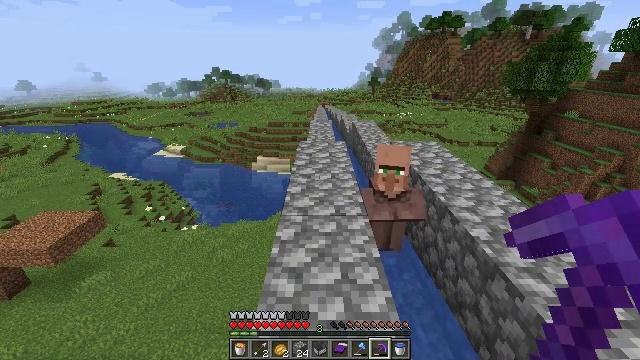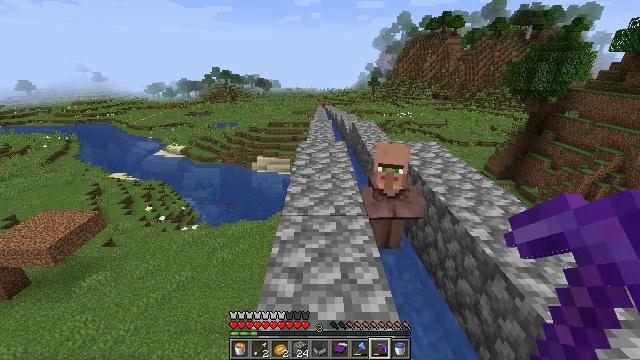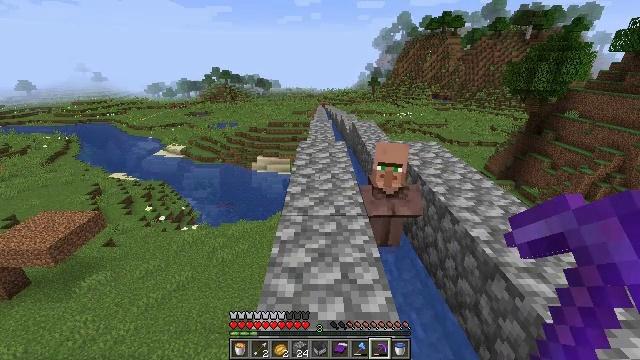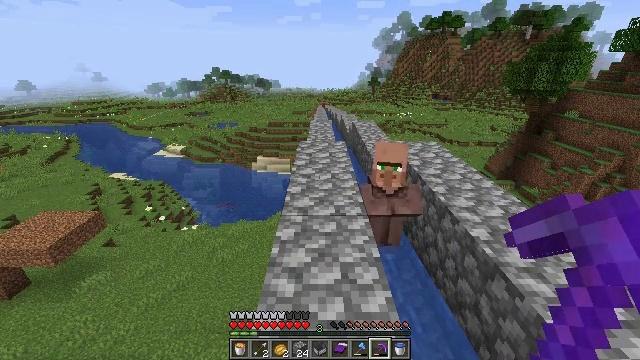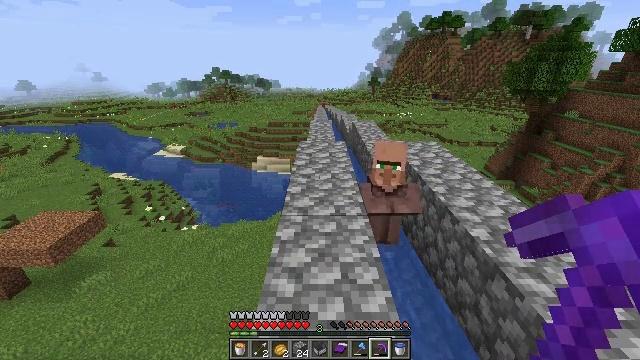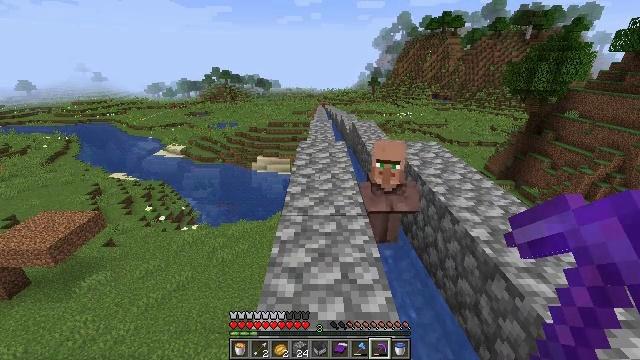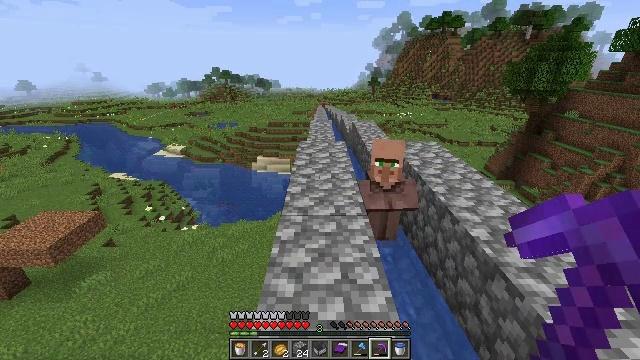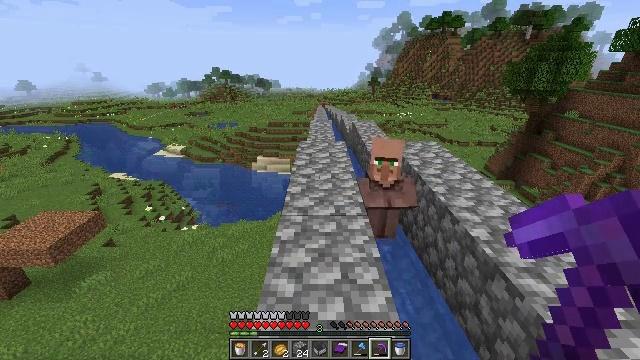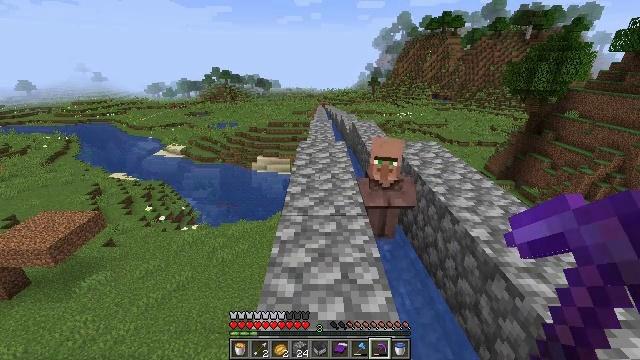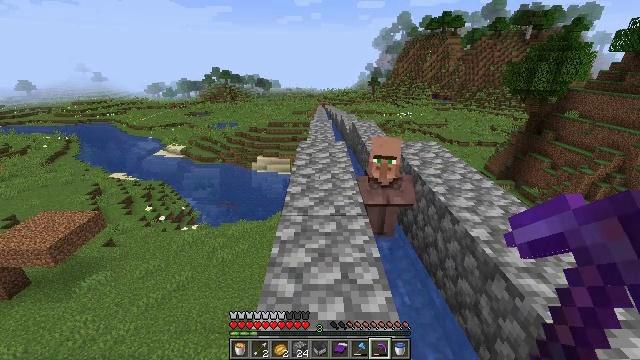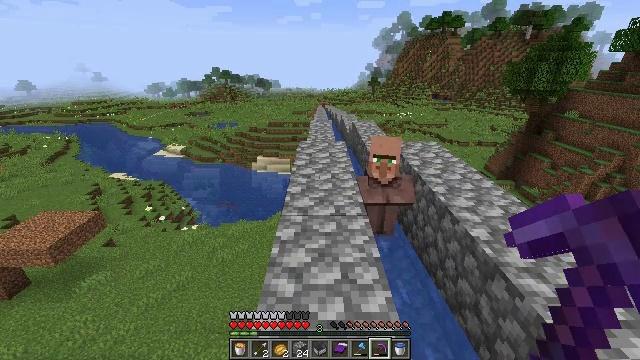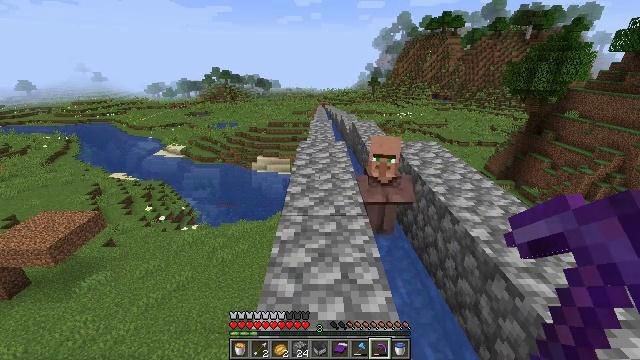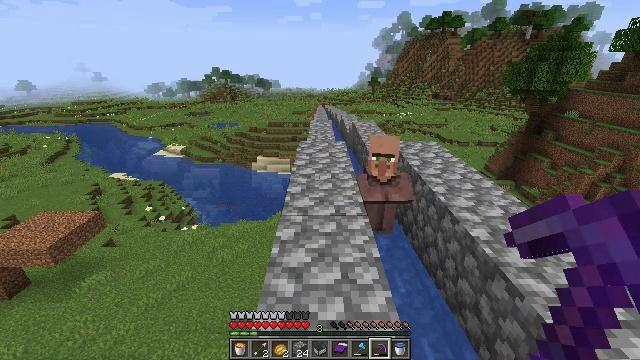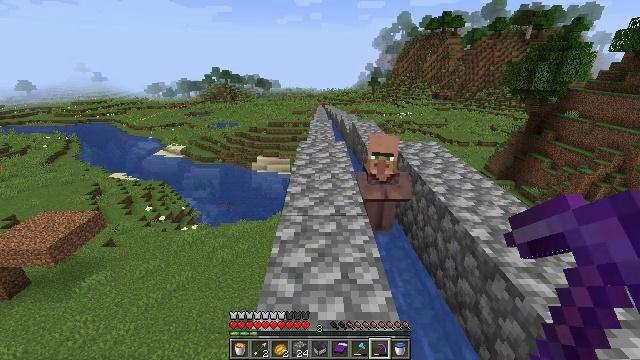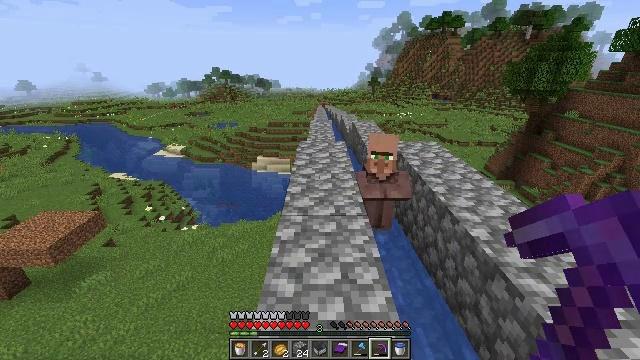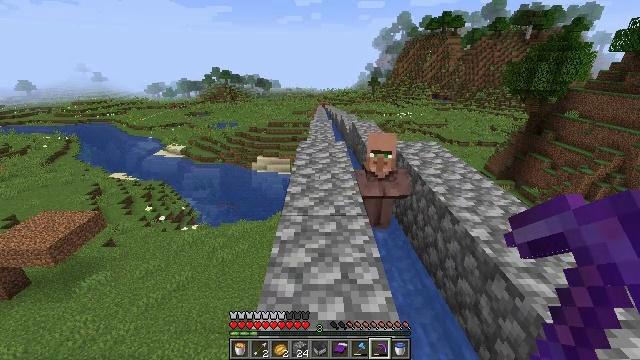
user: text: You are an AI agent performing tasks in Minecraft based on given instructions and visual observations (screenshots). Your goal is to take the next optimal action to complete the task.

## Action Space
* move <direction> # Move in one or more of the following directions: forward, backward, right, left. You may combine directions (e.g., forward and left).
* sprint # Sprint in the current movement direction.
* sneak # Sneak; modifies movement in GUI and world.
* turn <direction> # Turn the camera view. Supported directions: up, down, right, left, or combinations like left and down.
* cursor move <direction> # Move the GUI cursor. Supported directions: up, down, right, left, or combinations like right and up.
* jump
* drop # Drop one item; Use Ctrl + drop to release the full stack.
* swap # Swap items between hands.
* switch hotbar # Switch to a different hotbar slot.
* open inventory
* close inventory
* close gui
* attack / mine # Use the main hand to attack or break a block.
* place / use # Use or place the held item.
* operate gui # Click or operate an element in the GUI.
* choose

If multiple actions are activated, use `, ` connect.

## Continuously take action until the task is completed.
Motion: motion action
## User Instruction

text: Gather materials such as cobblestone.
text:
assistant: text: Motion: no_op
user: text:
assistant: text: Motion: no_op
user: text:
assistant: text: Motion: no_op
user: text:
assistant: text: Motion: no_op
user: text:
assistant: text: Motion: no_op
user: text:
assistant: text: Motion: no_op
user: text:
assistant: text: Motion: no_op
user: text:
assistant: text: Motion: no_op
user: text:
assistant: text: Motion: no_op
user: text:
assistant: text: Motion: no_op
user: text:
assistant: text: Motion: no_op
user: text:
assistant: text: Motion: no_op
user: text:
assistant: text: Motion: no_op
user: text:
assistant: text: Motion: no_op
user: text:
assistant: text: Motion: no_op
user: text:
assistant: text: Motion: no_op
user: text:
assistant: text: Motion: no_op
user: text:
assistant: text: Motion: no_op
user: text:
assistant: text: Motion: no_op
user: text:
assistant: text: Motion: no_op
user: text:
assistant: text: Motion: no_op
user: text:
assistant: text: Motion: no_op
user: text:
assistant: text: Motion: no_op
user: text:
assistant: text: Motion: no_op
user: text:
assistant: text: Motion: no_op
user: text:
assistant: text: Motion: no_op
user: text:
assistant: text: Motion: no_op
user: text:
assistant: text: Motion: no_op
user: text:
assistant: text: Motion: no_op
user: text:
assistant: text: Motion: no_op